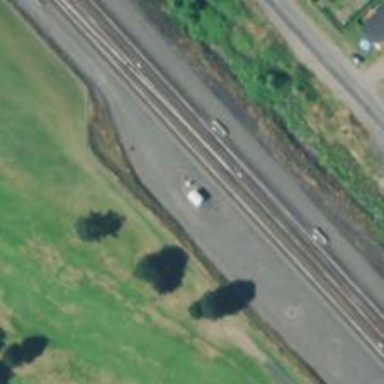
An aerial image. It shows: Railway crossover.